Field crop: maize
Growth stage: 2
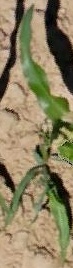
Species: maize